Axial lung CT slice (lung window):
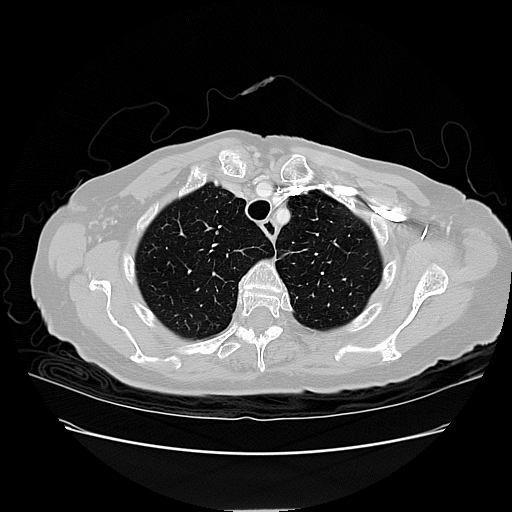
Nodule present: no